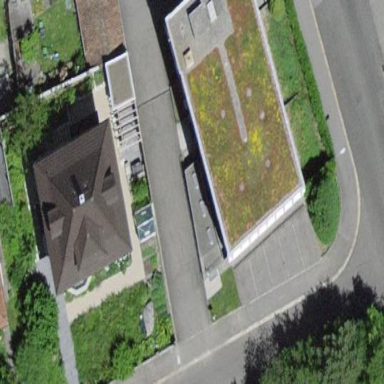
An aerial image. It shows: Commercial building with flat roof.